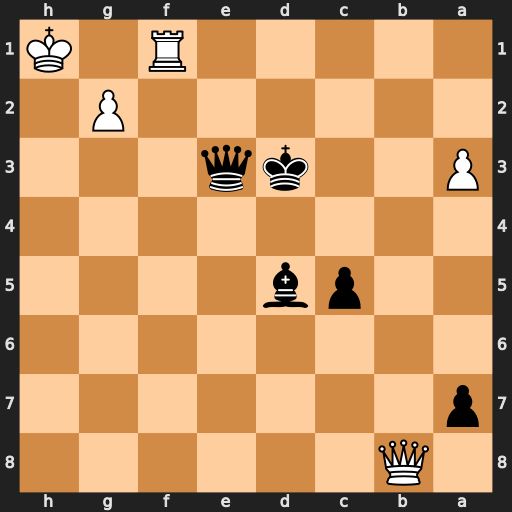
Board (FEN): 1Q6/p7/8/2pb4/8/P2kq3/6P1/5R1K
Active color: b
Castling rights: -
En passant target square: -
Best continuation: Qh3+ Qh2 Bxg2+